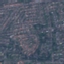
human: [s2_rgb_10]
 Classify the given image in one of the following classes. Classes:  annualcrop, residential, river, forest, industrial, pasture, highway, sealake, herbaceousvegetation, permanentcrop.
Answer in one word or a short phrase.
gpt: Residential